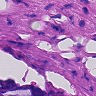
Metastatic tissue present: no